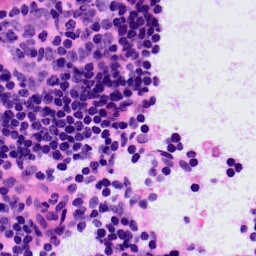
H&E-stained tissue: LymphNode